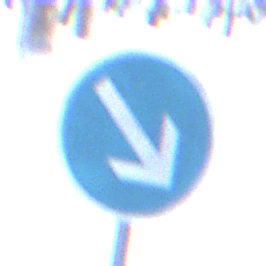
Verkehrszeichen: VorgeschriebeneVorbeifahrtRechts
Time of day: MorningAfternoon
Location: Outdoor (Nature)
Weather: Clear
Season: Winter
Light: Natural